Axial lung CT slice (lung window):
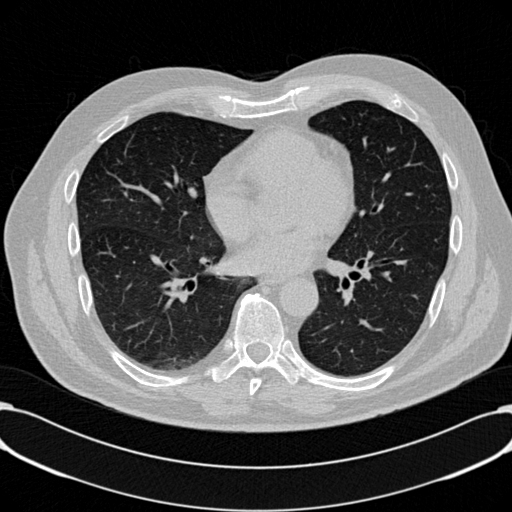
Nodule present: no